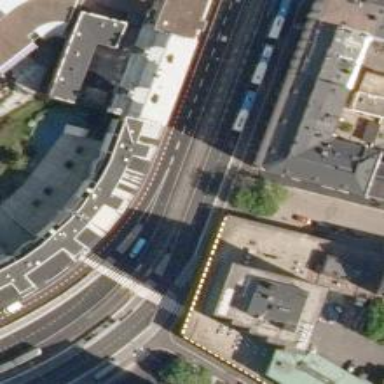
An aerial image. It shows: Physical segregation of tram with markings.